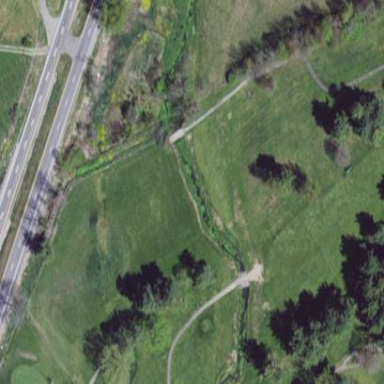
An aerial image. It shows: Grassy area designated as golf fairway.